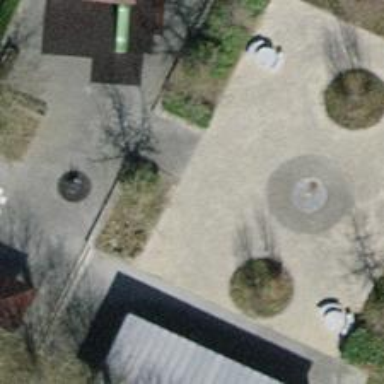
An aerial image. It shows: Playground area for leisure land.